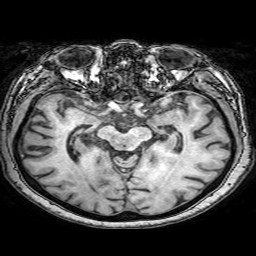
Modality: T1w
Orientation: coronal
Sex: female
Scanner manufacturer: philips
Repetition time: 0.008129 s
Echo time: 0.00372 s